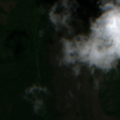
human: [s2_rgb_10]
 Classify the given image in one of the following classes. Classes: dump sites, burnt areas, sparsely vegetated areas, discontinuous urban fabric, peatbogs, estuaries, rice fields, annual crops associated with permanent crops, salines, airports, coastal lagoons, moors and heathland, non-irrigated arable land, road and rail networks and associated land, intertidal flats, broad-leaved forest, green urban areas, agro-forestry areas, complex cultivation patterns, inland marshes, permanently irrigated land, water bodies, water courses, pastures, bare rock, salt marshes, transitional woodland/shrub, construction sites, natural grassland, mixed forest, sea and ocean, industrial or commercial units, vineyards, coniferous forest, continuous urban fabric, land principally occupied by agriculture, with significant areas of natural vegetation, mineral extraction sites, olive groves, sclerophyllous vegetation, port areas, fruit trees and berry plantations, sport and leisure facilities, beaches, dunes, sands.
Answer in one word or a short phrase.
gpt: broad-leaved forest, natural grassland, transitional woodland/shrub